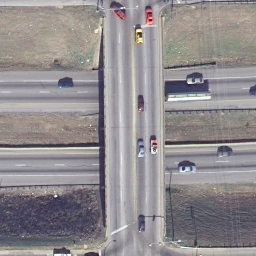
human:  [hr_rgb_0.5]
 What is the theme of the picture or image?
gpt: overpass